Interaction volume radius: 10 \u00c5
Interaction volume height: 10 \u00c5
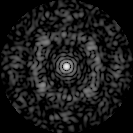
Disorder parameter: 0.7404